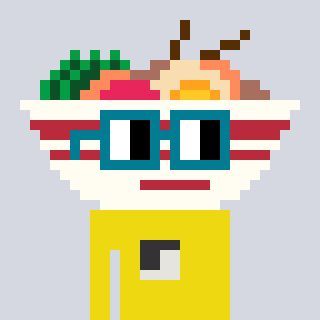
a pixel art character with square dark green glasses, a noodles-shaped head and a yellow-colored body on a cool background